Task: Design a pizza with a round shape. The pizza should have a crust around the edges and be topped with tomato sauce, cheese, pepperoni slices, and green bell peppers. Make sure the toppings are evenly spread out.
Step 296:
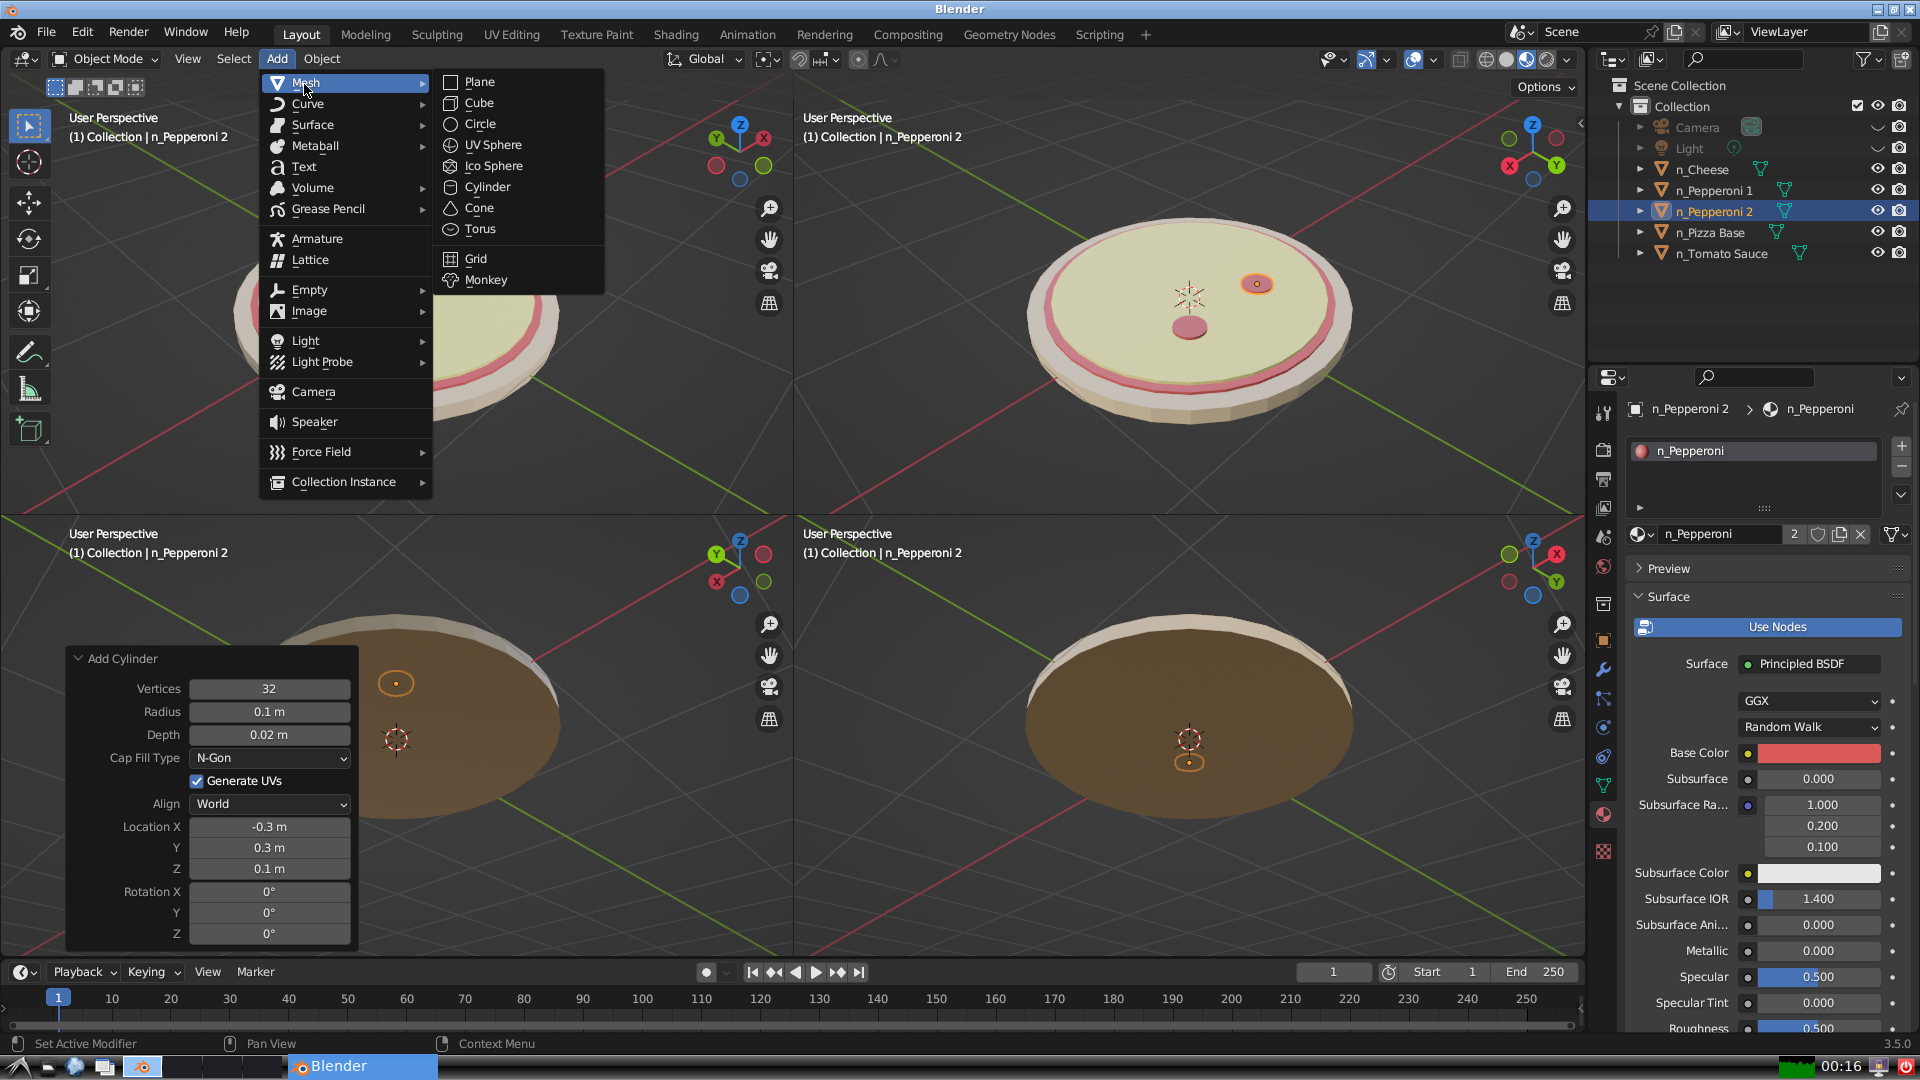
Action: {"mouse_move": [499, 187]}